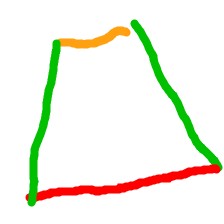
Shape: trapezoid